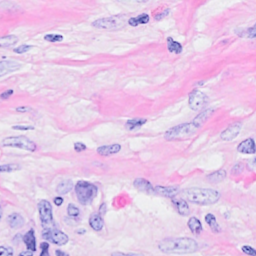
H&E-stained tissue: Breast